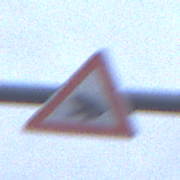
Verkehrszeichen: AmphibienwanderungRechts
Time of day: SunriseSunset
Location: Outdoor (Urban)
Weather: PartlyCloudy
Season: NotSpecified
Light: Natural